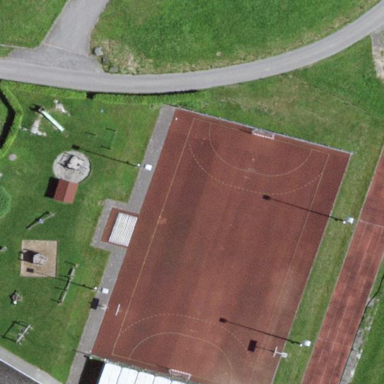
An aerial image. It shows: Multi-sport pitch on leisure land.